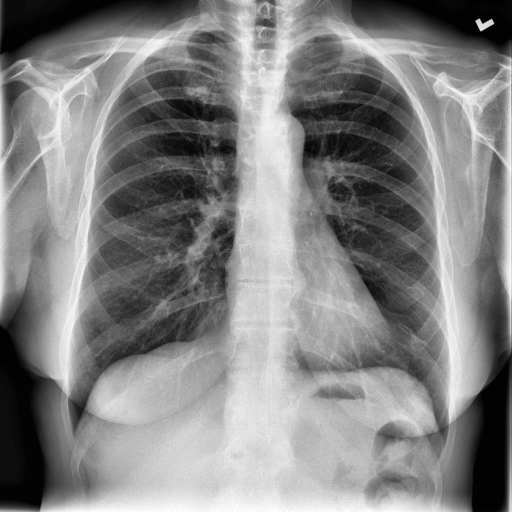
Finding: NORMAL